Question: A simple illustration of my problem:

I am trying to build the a page with a specific width, but I want a header image to extend 50px to the left of the rest of the website.
Bear with me a bit.
The code snippet below shows my current html and css:
'''
<body>
<div id="header">
</div>
</body>
body: {
background-color: #FDFBDC;
}
#header {
background: transparent url('images/headerforweb.png') no-repeat -50px 0;
margin-left: auto;
margin-right: auto;
}
'''
What I am trying to achieve is for the image to extend 50px left of the #header div. However, I want #header to be centered, so I have to set margins left and right to auto. Also, I cannot know the distance marked with "?", as it will depend on the client's screen size.
The problem is that, with my approach, with the image set as a background to #header, the extra 50px are being clipped. I looked around and found that a background image cannot extend beyond its element's size.
I have also tried enclosing #header in a wrapper div, which extends to the full width of the page, and set the image as background to that. However, in that case, I need to know "?", to set it as a left margin to the image background, but it's impossible to know.
Any other thoughts?
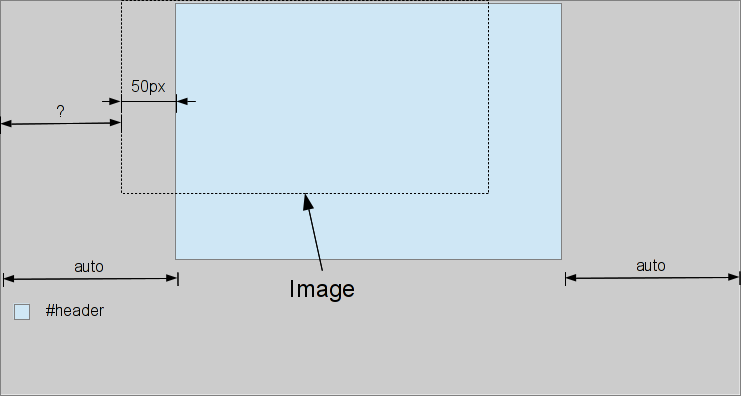
Answer: You can do this by making the image a child of the header, and then using a negative margin left.
Like this <URL>
'''
<div id="header">
<div id="image">
</div>
</div>
#header {
margin: 0 auto;
width: 400px;
background: red;
height: 80px;
}
#image {
margin-left: -50px;
background: blue;
width: 300px;
height: 50px;
}
'''